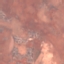
Land use / land cover class: HerbaceousVegetation